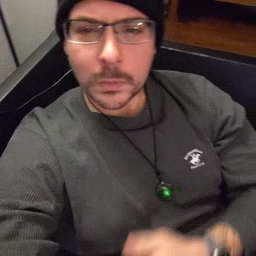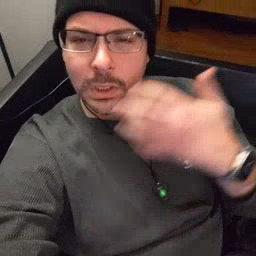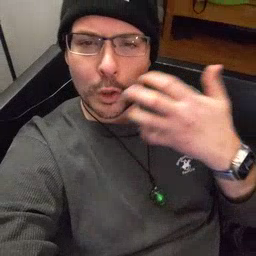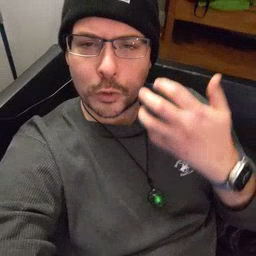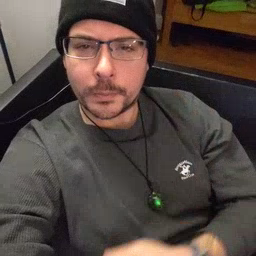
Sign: tiger